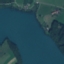
Land use / land cover class: River